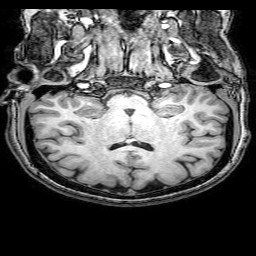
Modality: T1w
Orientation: sagittal
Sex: female
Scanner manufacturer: philips
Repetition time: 0.008126 s
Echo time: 0.00372 s